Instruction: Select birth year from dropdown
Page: traveler
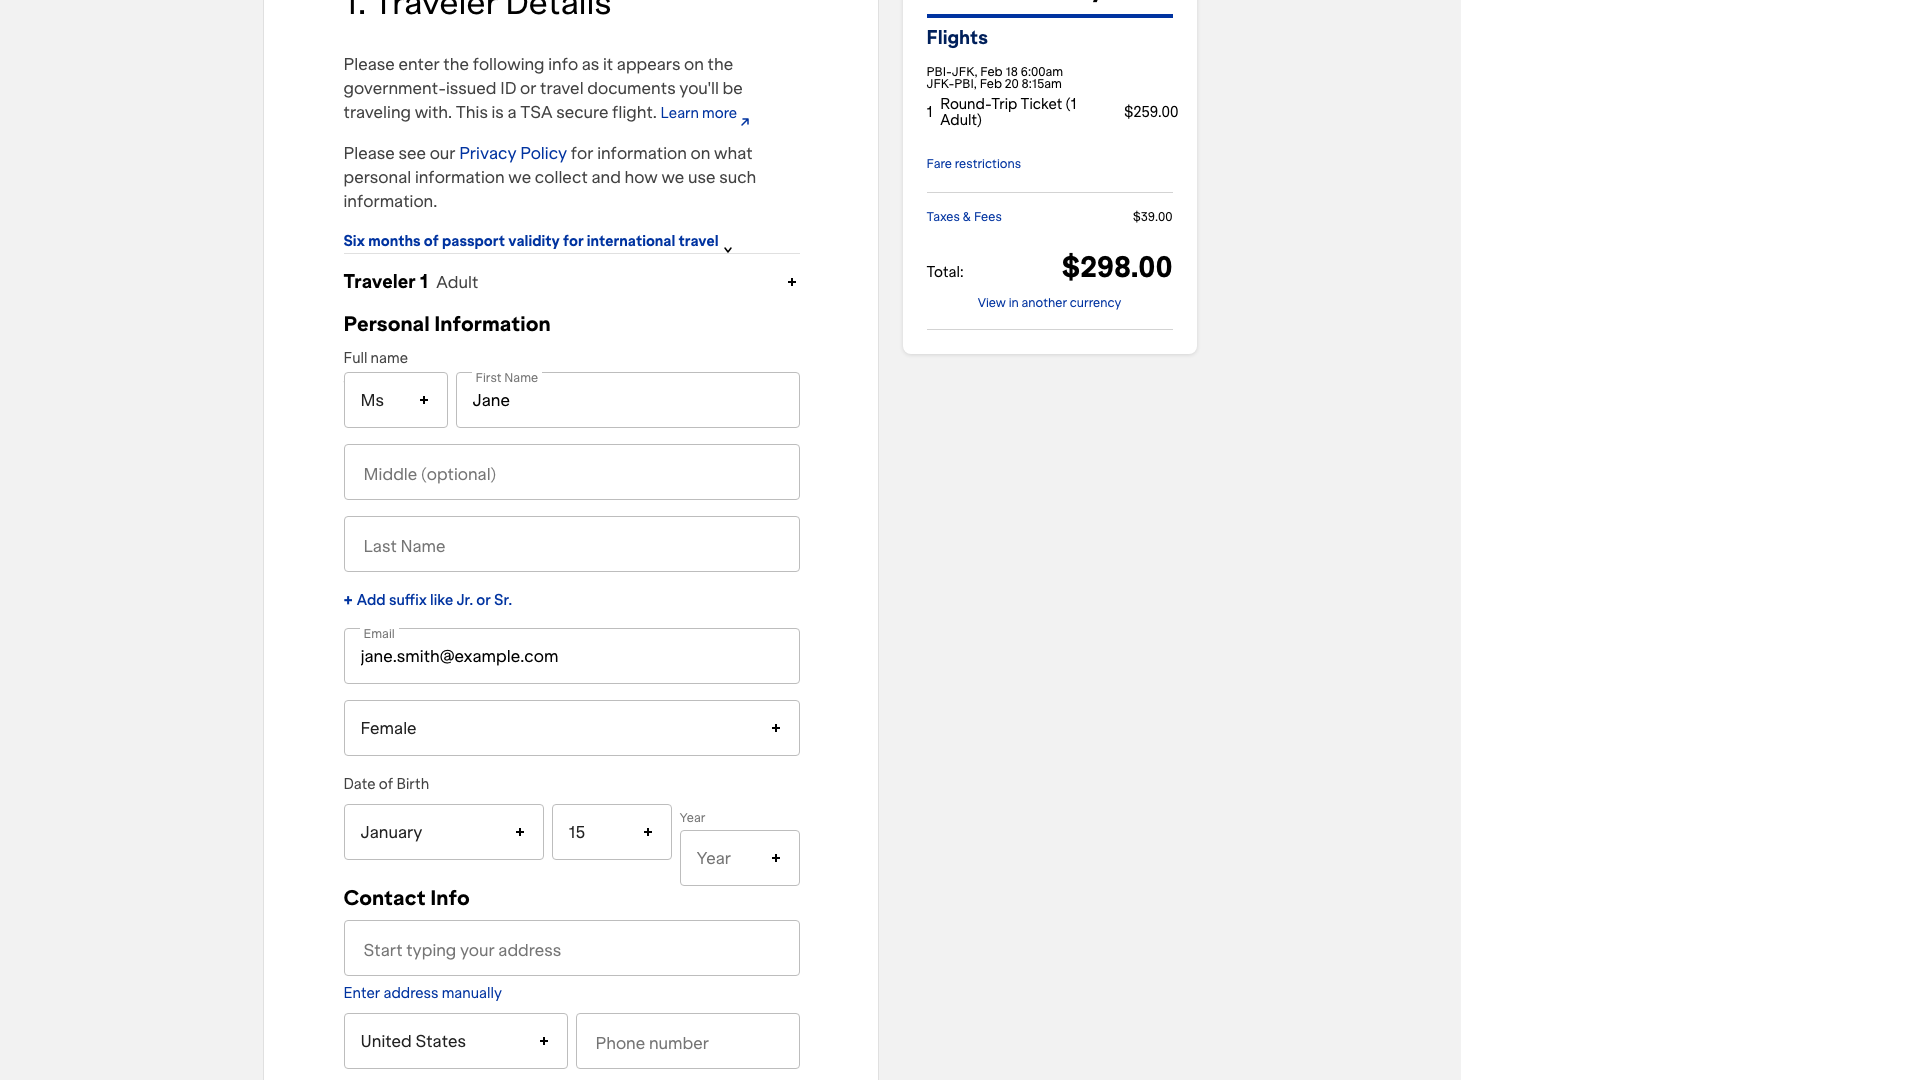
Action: click